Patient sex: M
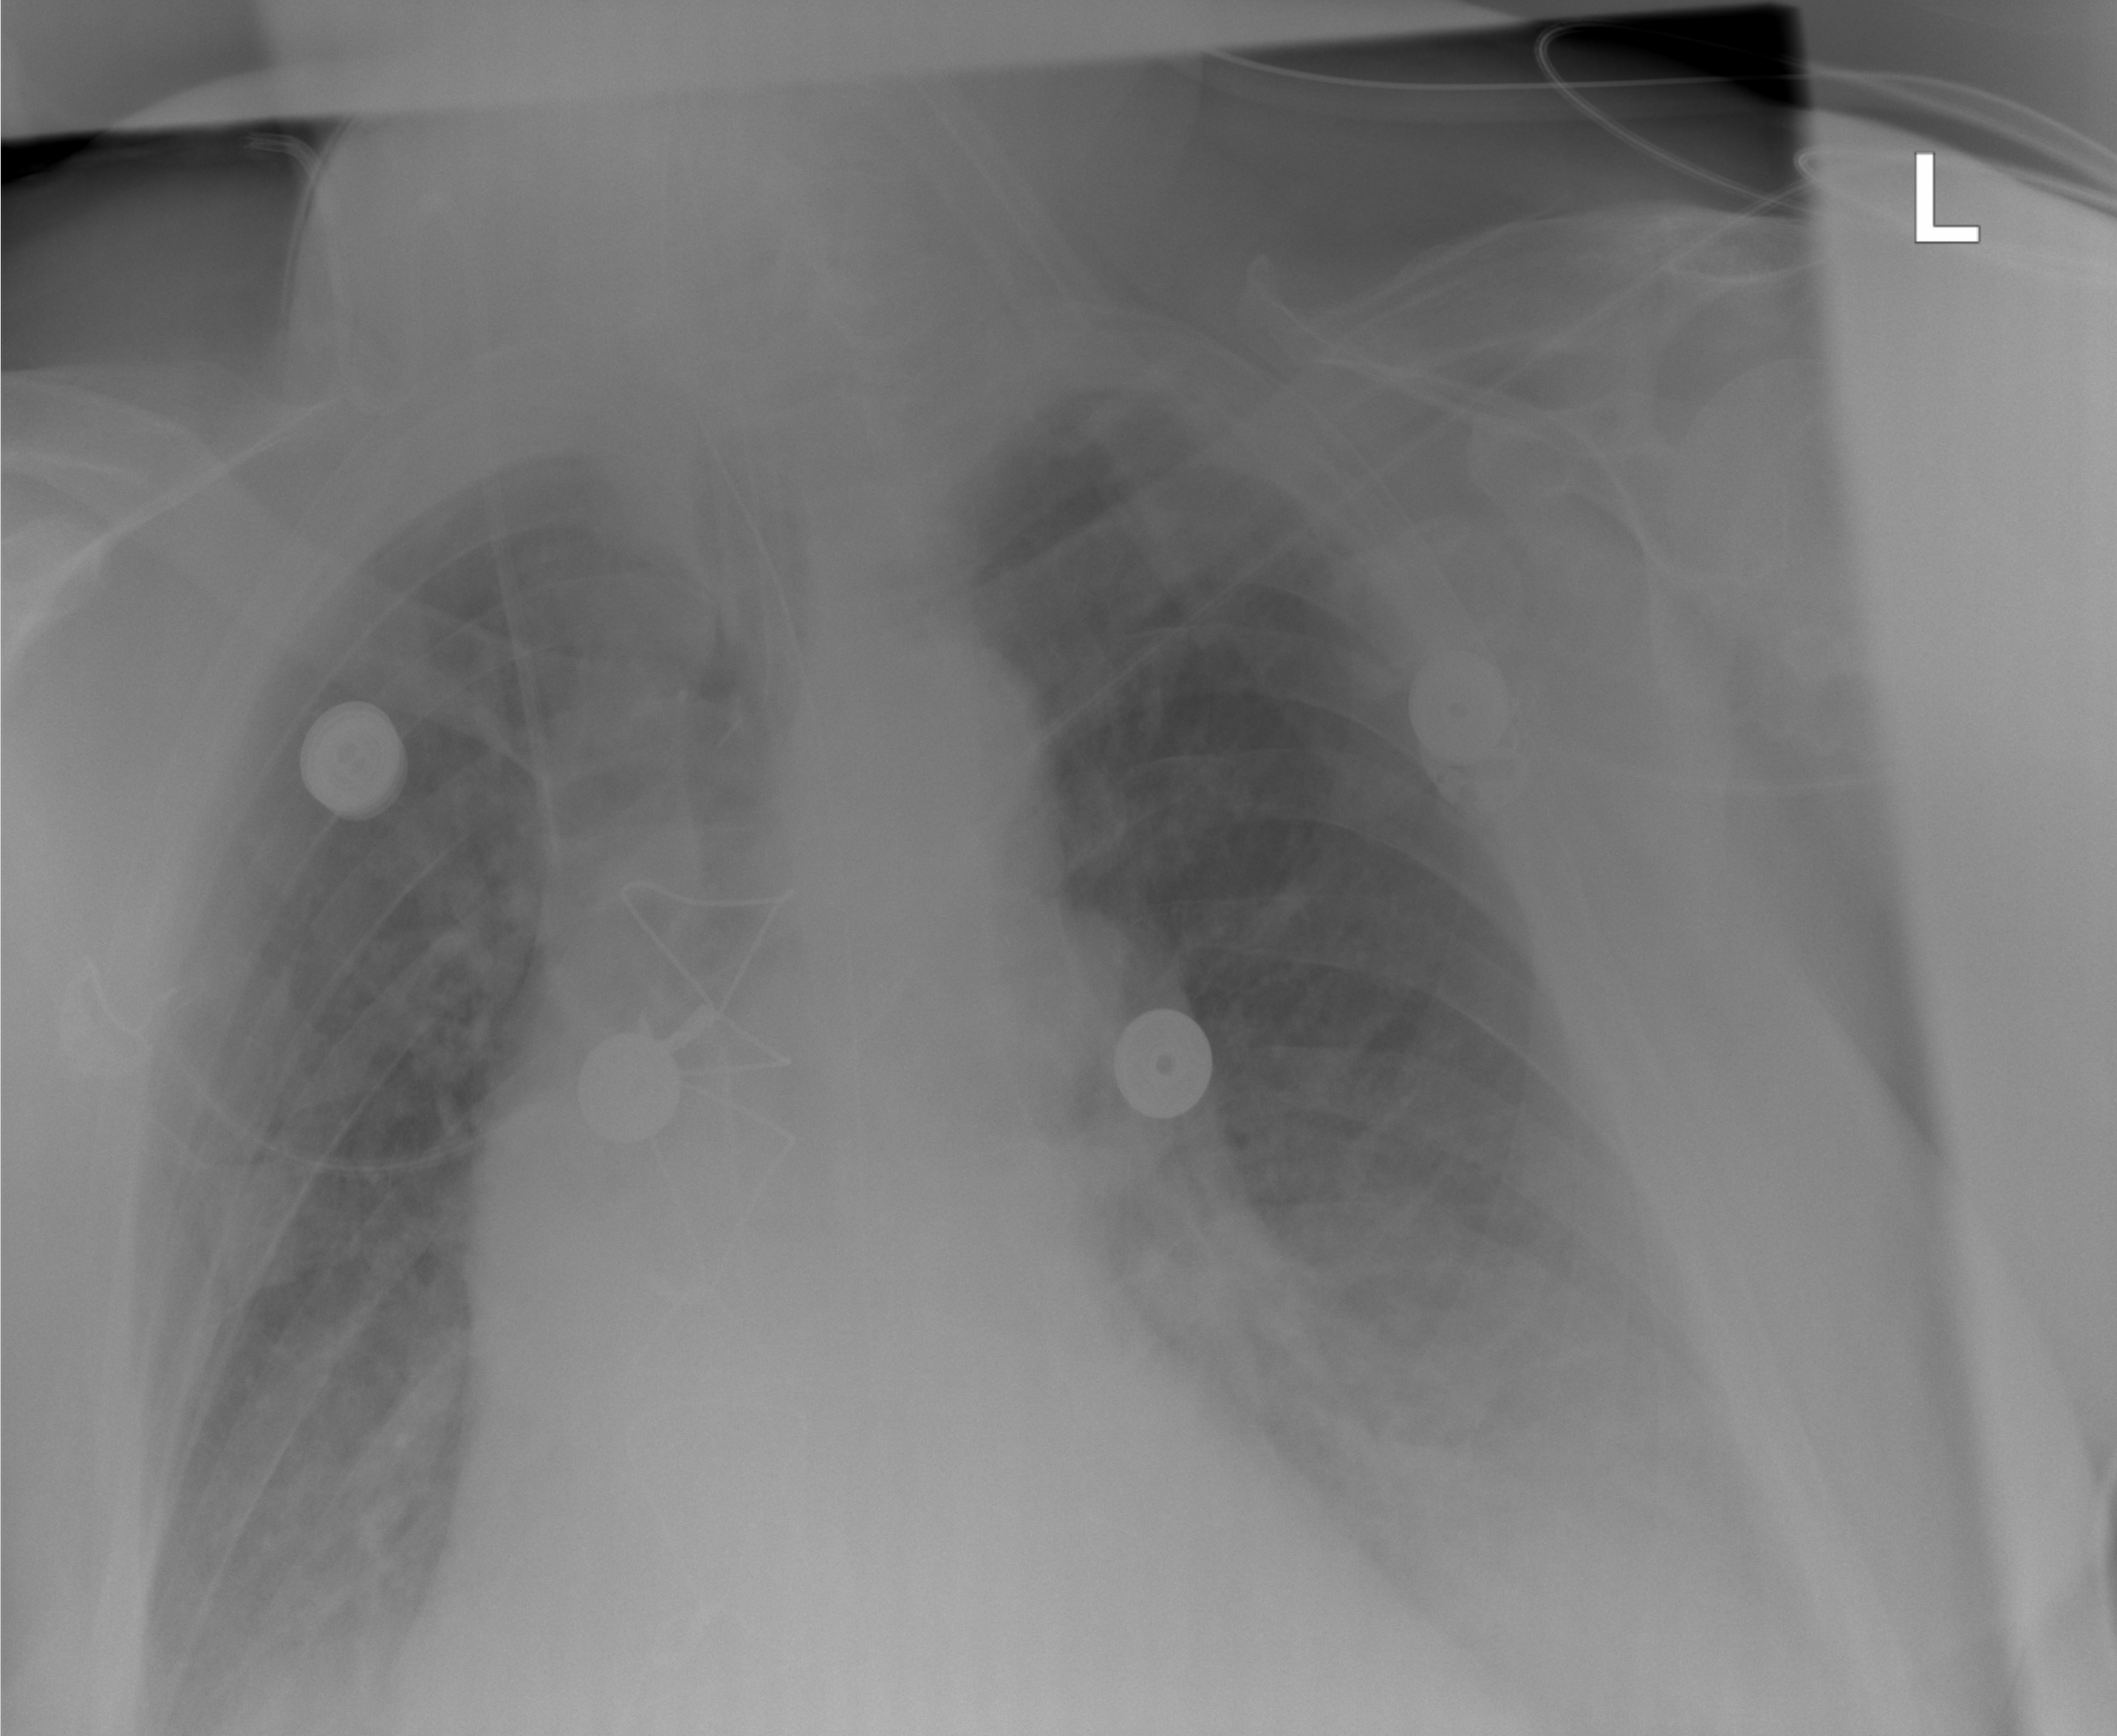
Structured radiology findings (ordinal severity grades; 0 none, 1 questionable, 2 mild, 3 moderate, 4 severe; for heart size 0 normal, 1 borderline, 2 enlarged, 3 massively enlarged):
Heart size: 2
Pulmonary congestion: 2
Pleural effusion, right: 1
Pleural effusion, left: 2
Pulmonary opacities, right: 0
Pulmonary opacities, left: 0
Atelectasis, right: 1
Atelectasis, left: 2